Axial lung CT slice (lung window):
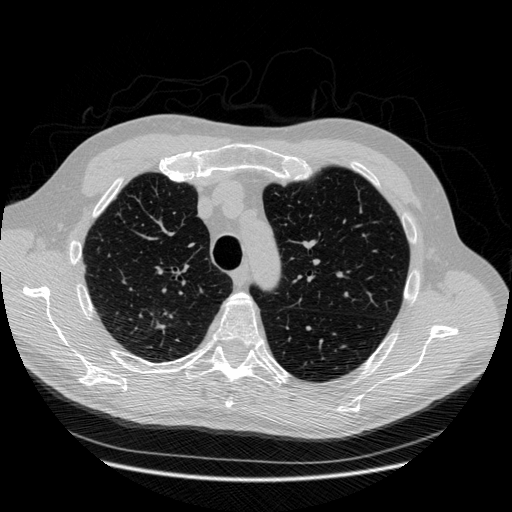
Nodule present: no